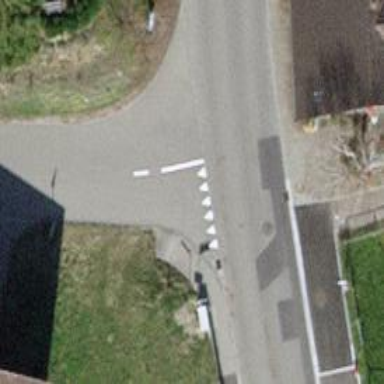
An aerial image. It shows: Road with "give way" sign.